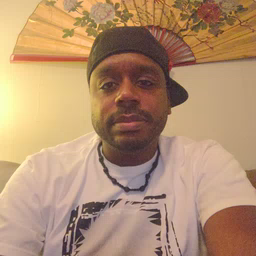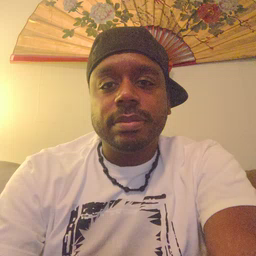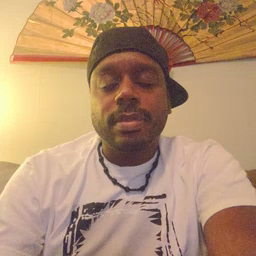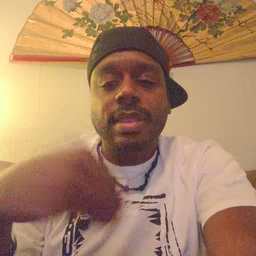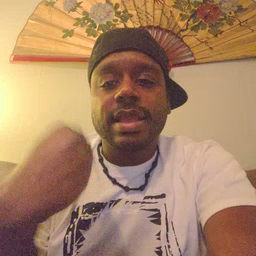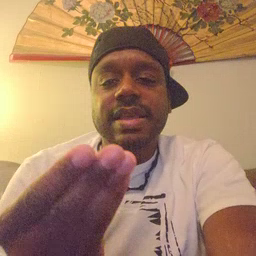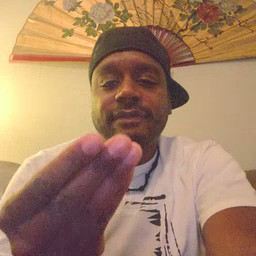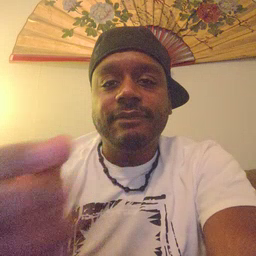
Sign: give